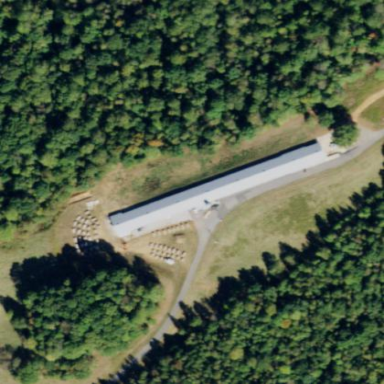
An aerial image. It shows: Poultry house.